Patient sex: M
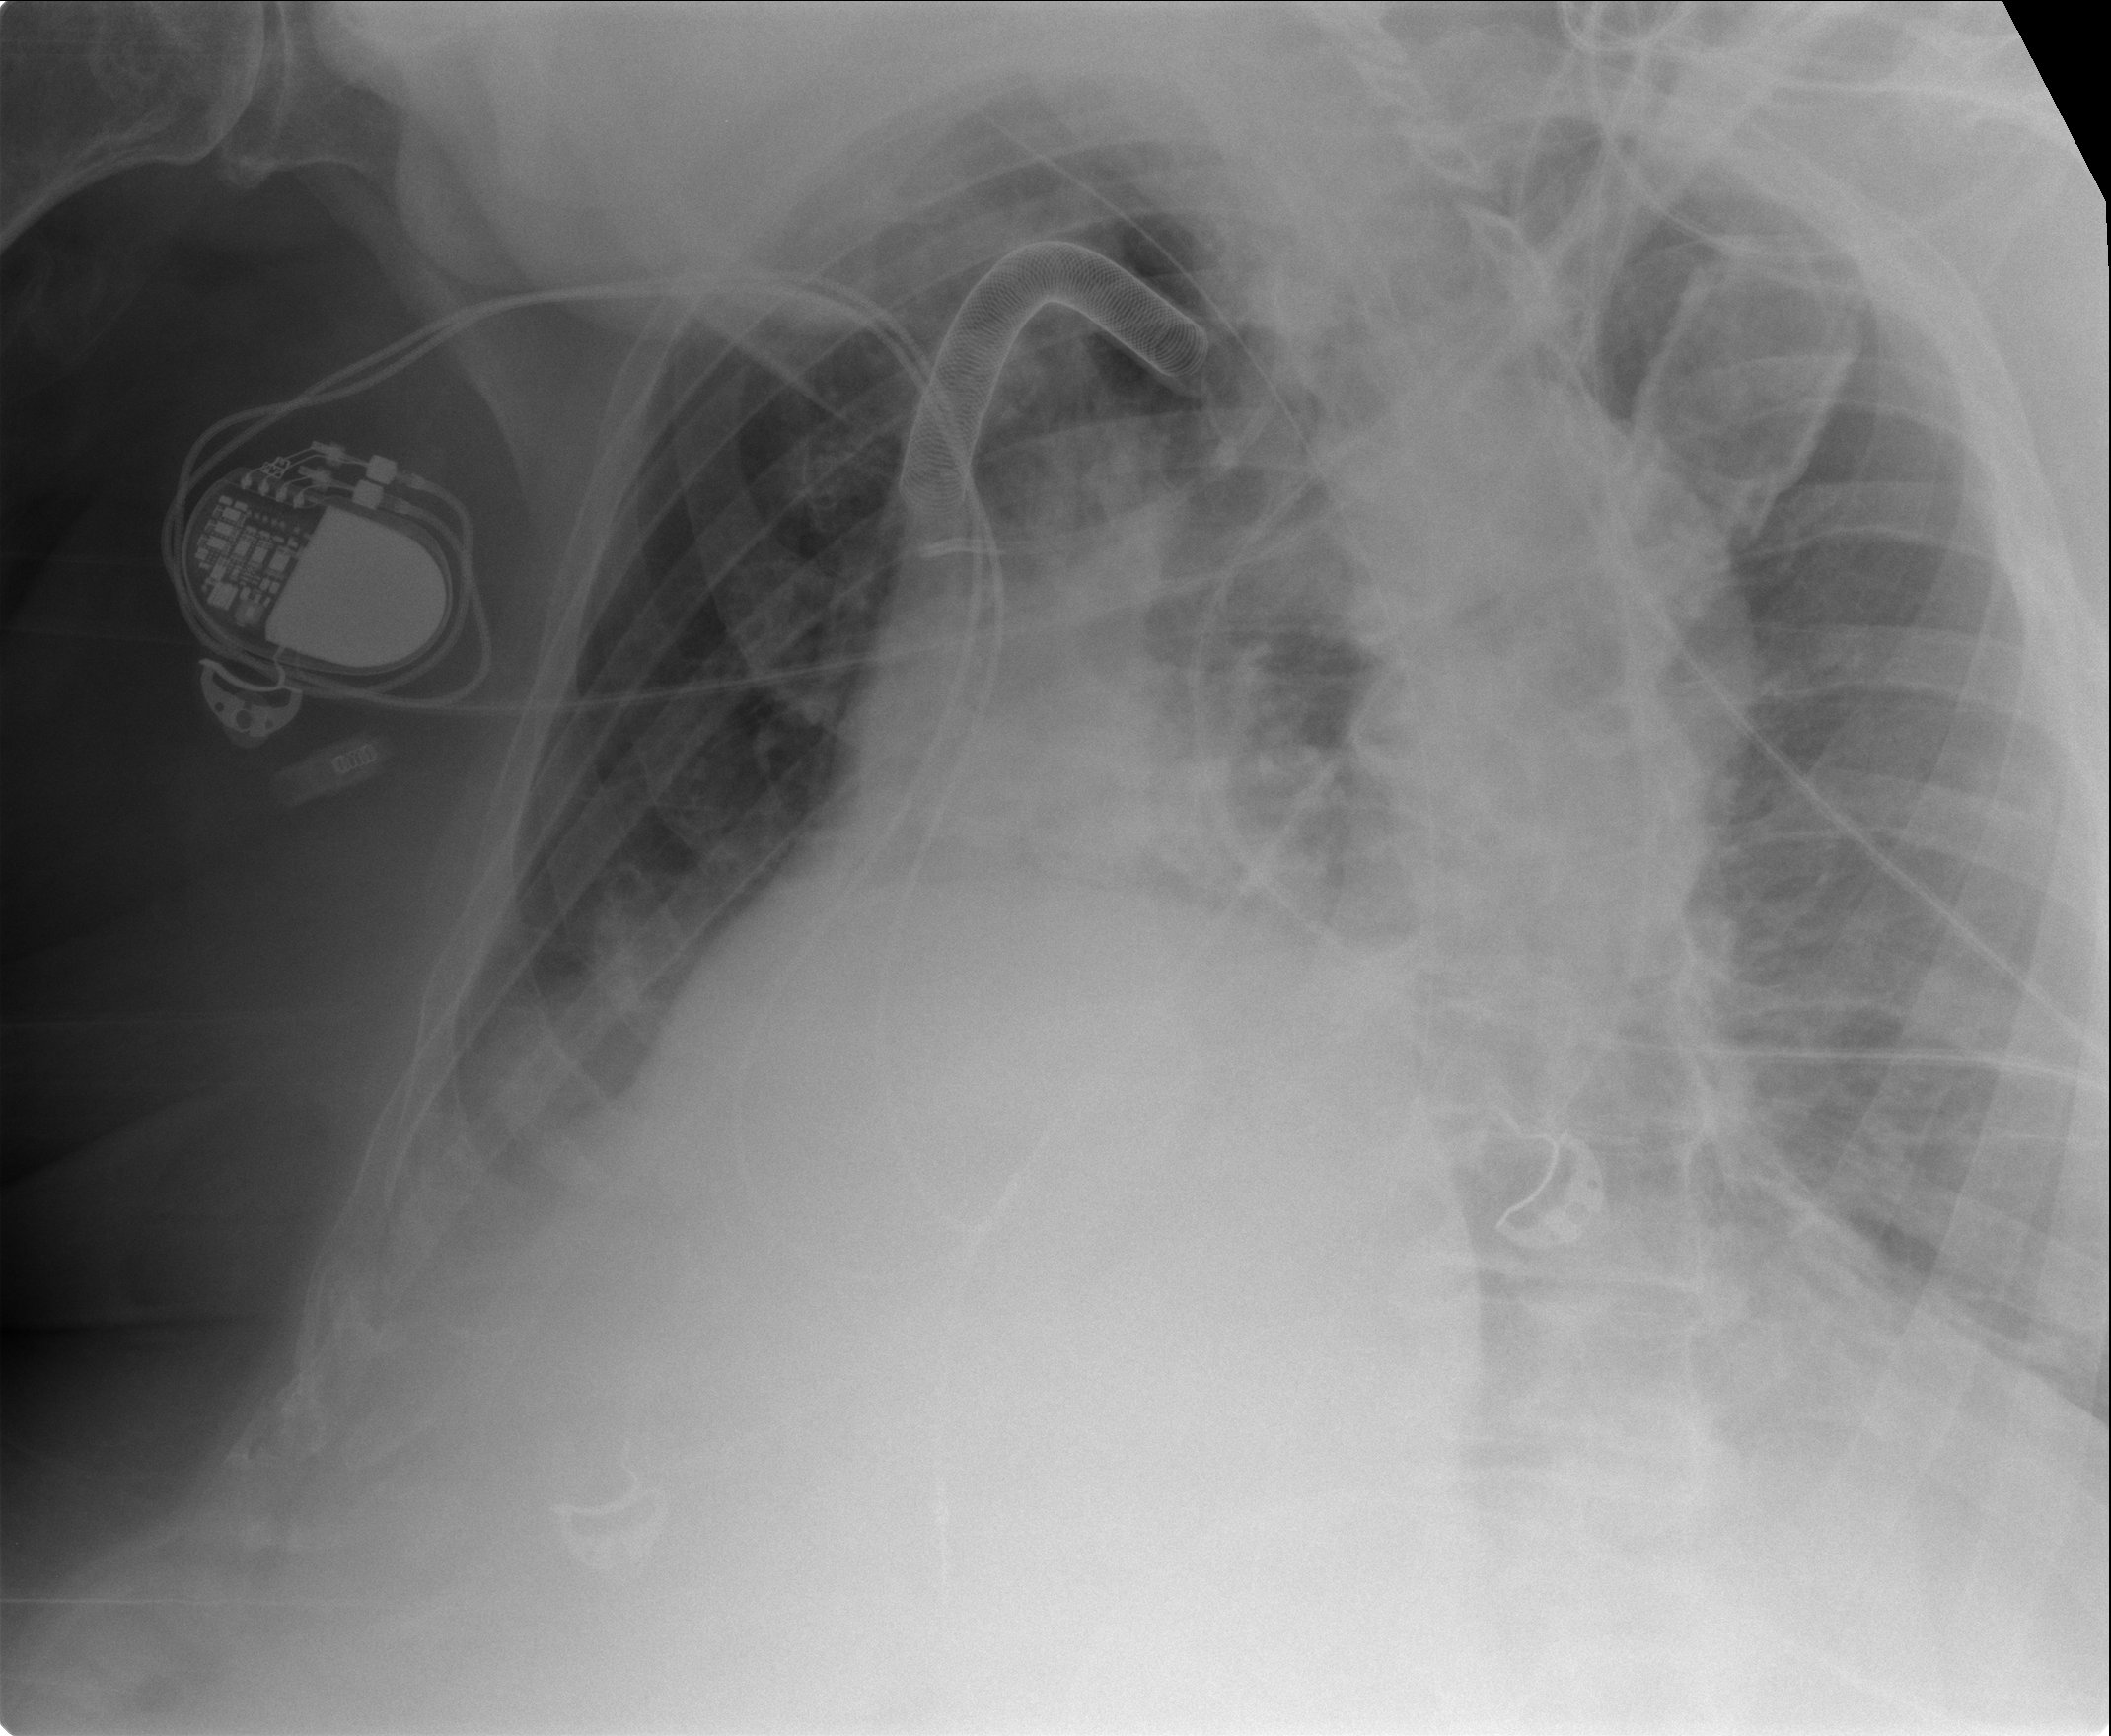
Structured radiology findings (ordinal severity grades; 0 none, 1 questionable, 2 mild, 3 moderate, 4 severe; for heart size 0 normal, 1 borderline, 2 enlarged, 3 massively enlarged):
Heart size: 1
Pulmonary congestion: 1
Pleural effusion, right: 2
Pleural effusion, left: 0
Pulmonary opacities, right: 0
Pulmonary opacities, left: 2
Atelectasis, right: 2
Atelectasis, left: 2